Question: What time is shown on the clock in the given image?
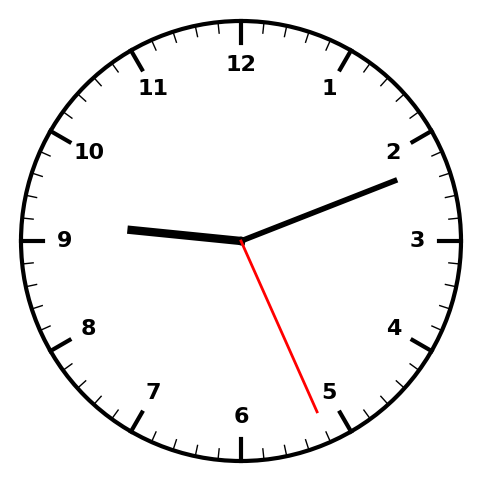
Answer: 09:11:26